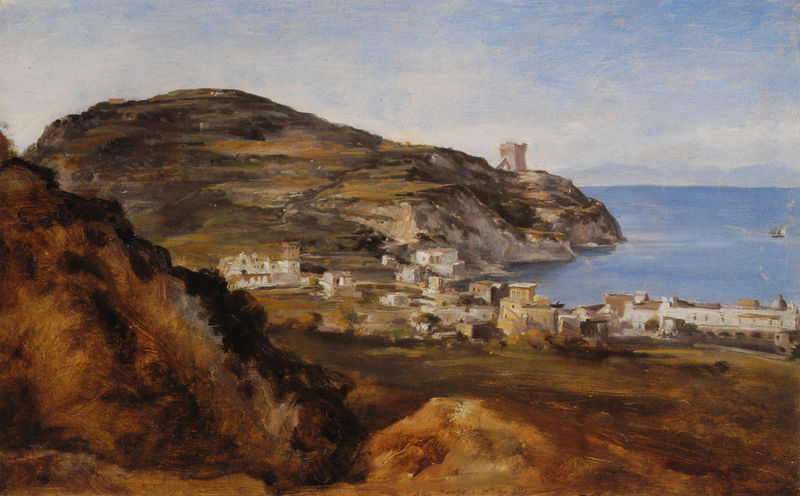
Titel: Lacco Ameno auf Ischia
Künstler: Johann Georg von Dillis
Standort: Winterthur
Institution: Stiftung Museum Oskar Reinhart
Schlagwörter: berg, blau, dunkel, felsen, gemälde, himmel, meer, schatten, vogel, wasser, weiß, wolken, aquarell, fluss, gelb, grün, impressionismus, landschaft, menschen, ocker, sand, see, stadt, ufer, abend, braun, fenster, frankreich, grau, hell, hintergrund, licht, orange, schwarz, tür, dach, gebäude, gras, haus, rot, schloss, weg, wiese, wolke, beige, expressionismus, architektur, mensch, stein, steine, bild, öl, bach, erde, feld, felder, ferne, gräser, horizont, häuser, hügel, morgen, natur, sonnenaufgang, flach, gewässer, kirche, pfad, sonne, wiesen, land, pflanzen, wald, anhöhe, boot, boote, turm, hellblau, küste, schiff, schiffe, segel, segelboot, segelschiffe, sommer, strand, welle, wellen, italien, naturalismus, ort, türen, vedute, fischer, segelschiff, abends, abhang, berge, farben, fels, gipfel, hang, klippen, dorf, mauer, farbe, sonnenuntergang, tag, geröll, schlucht, backstein, herbst, idylle, hafen, schiffahrt, kuppel, promenade, brandung, fischerdorf, küstenlandschaft, möwe, dunkelblau, ölfarbe, frühling, bucht, segelboote, zinnen, klippe, steilküste, ortschaft, burg, leuchtturm, tageslicht, festung, möve, schiefer, blauer himmel, ölskizze, griechenland, siedlung, frühjahr, quadrat, weise, golf, bauten, zinne, quadratisch, flachdach, binnensee, yacht, dörfer, morgens, schifffahrt, bewohner, ideallandschaft, steilfelsen, schwalbe, mediteran, bering, festungsmauer, grbäude, gamälde, abens, meeresufer, schiefen, kahler felsen